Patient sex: M
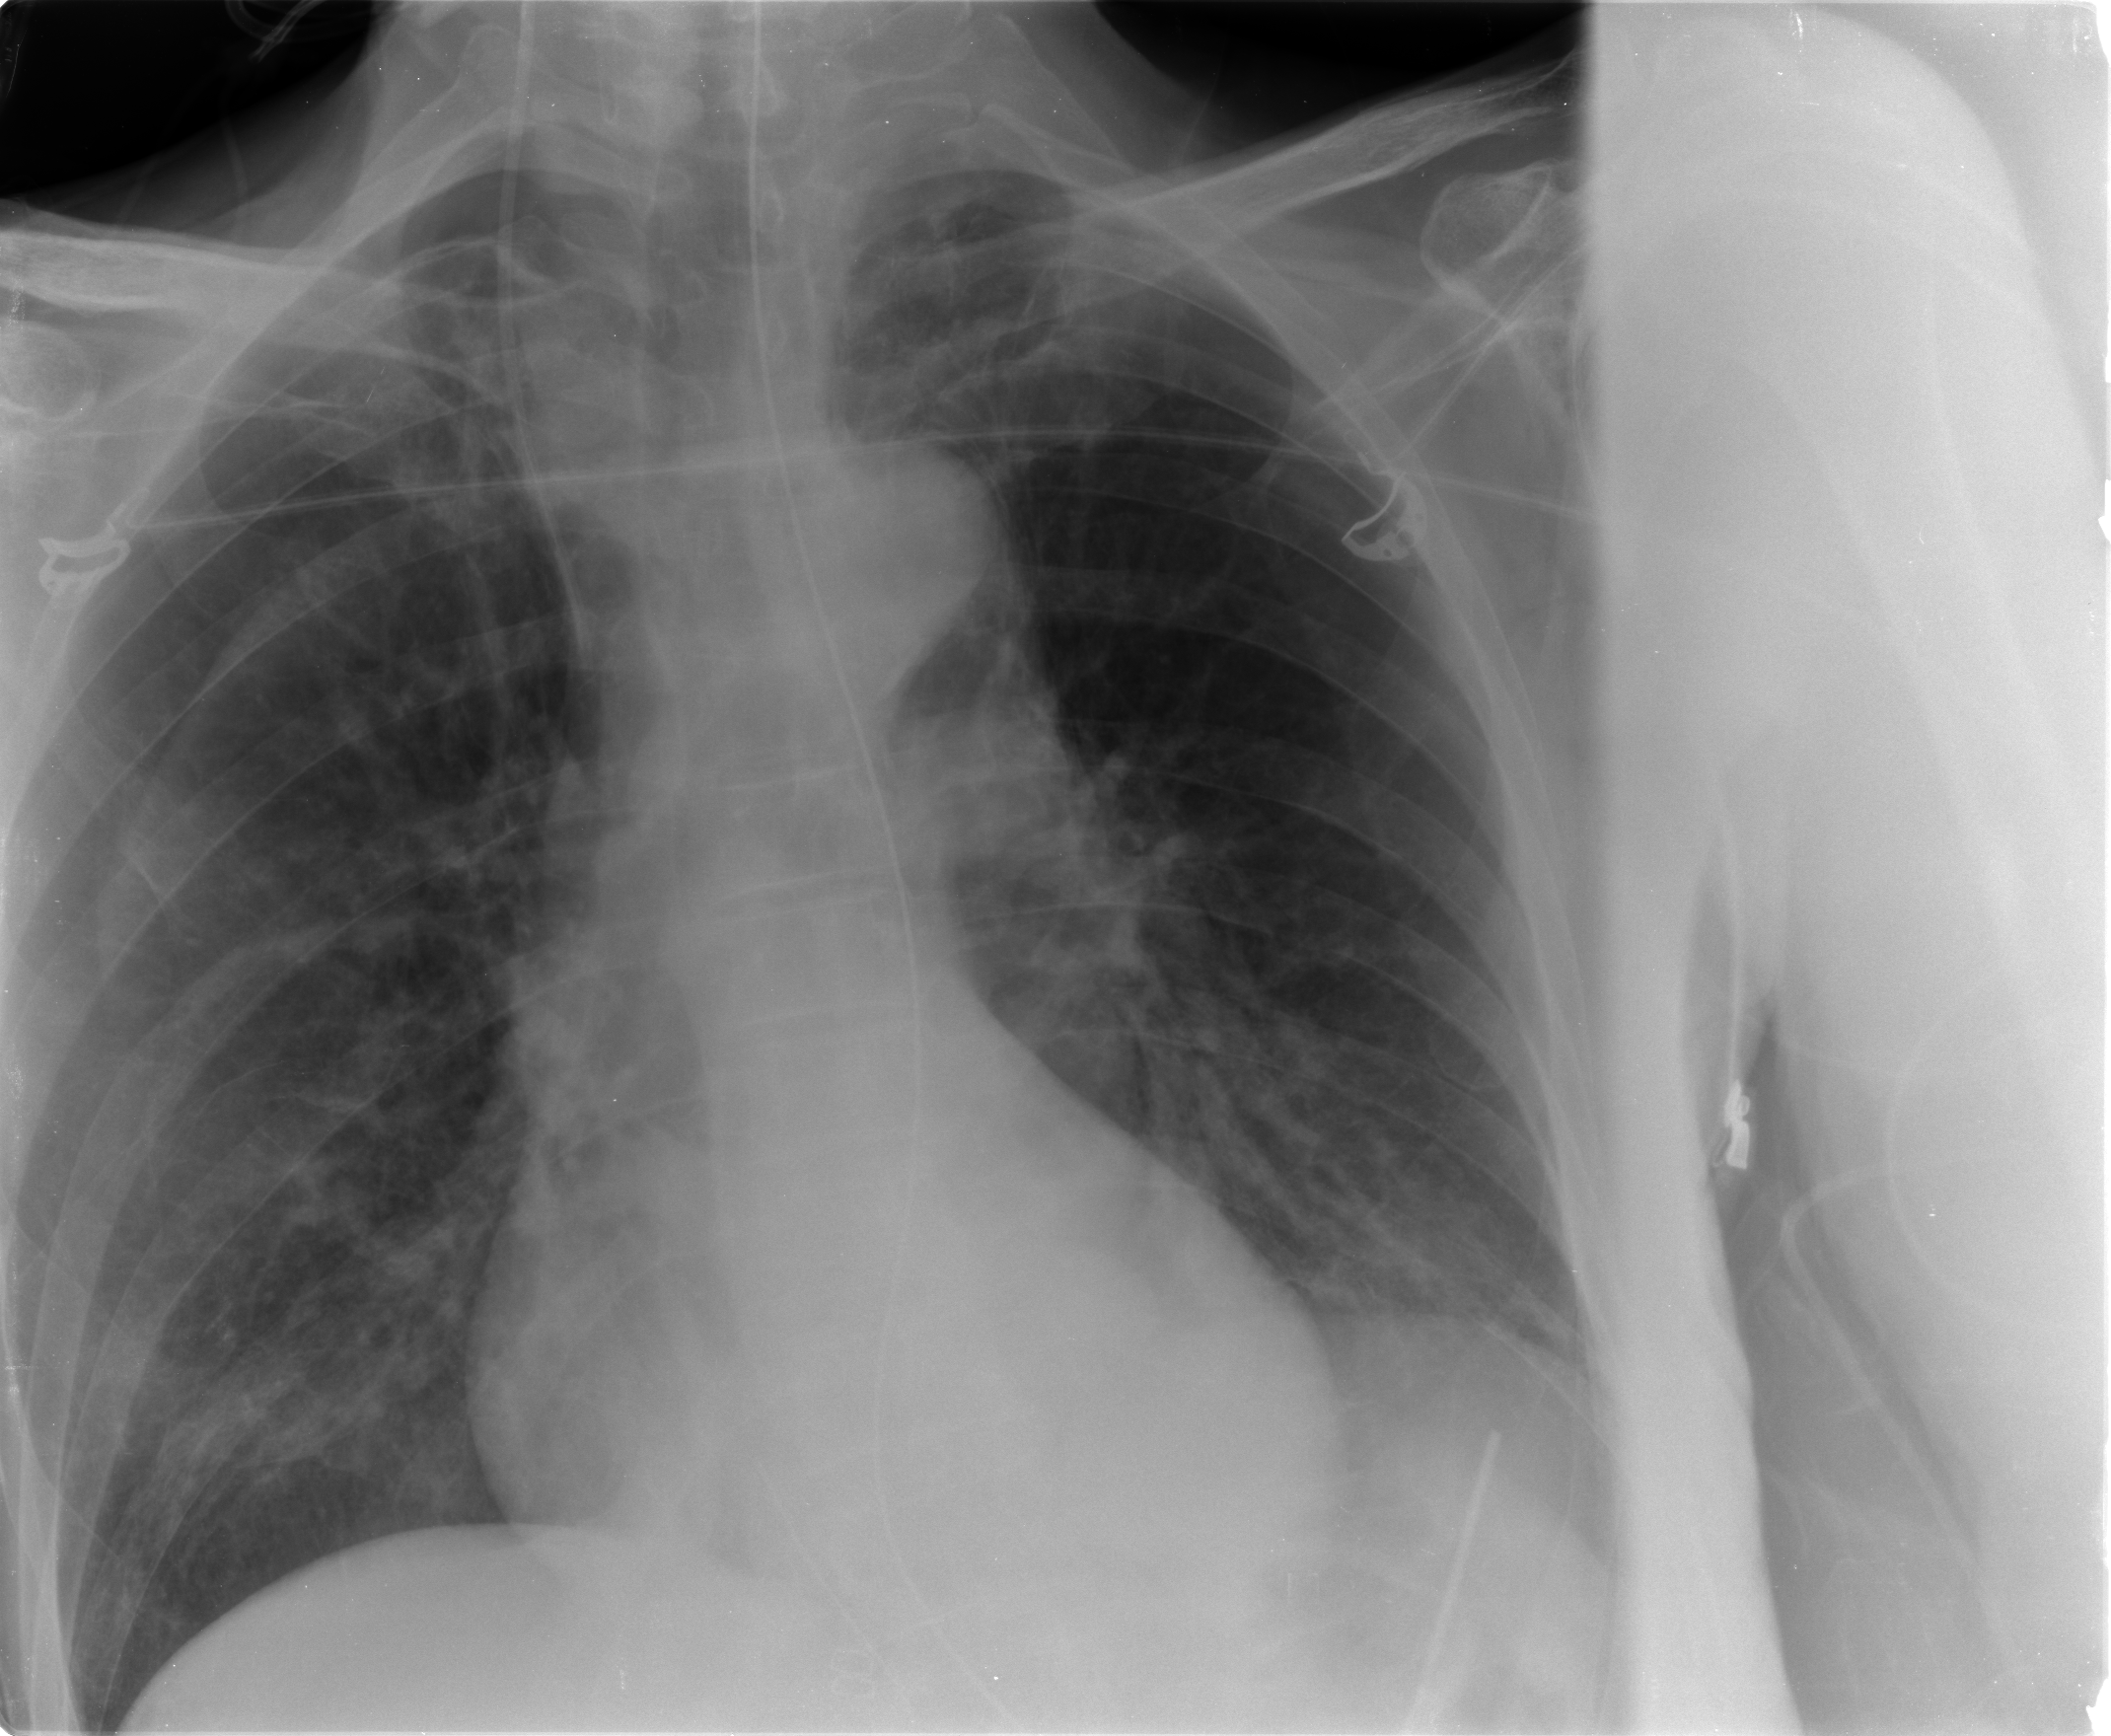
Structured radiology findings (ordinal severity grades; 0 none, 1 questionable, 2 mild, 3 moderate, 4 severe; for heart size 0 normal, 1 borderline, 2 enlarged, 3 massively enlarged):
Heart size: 1
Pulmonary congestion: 2
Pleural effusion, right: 0
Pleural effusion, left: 0
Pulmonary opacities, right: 0
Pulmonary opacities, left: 2
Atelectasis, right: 0
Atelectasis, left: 2